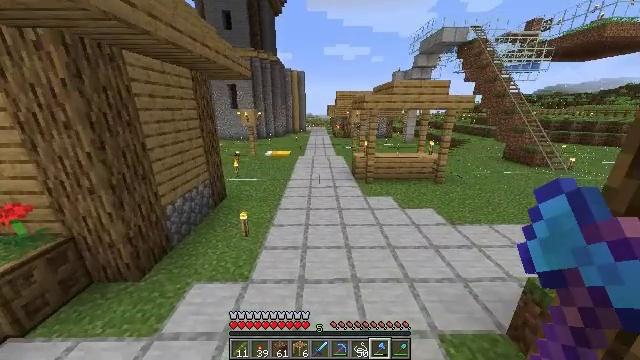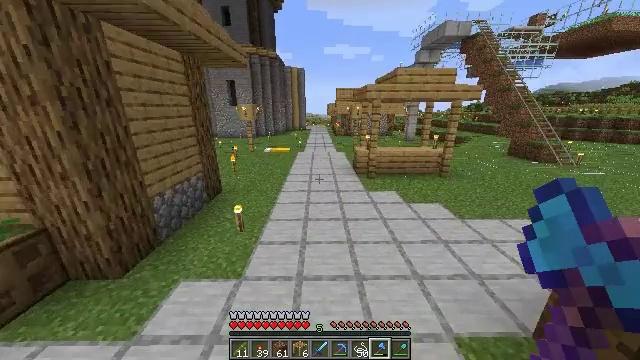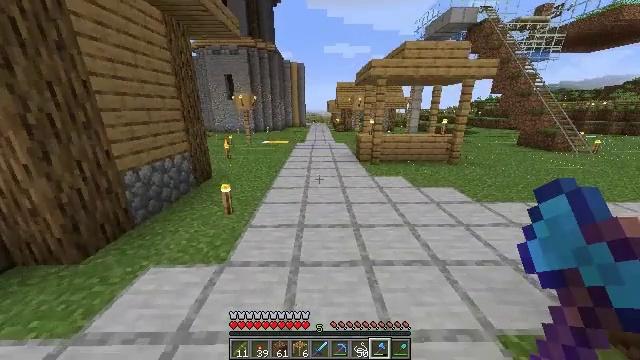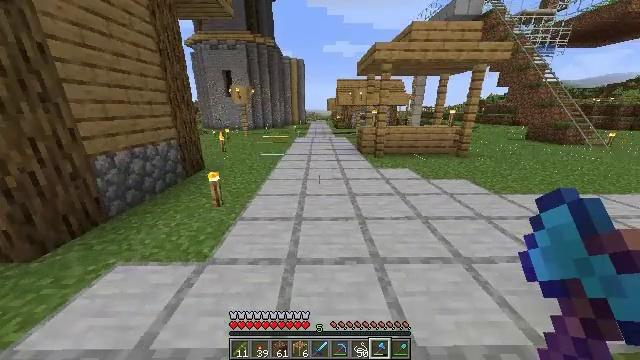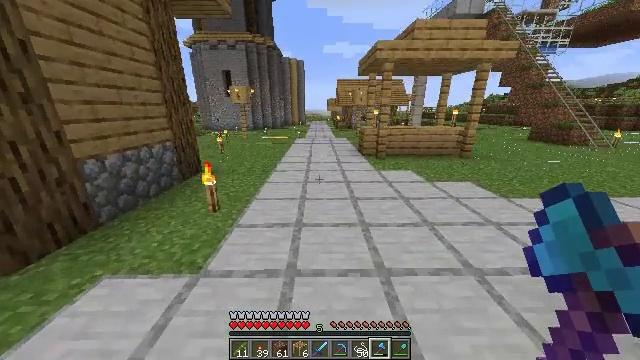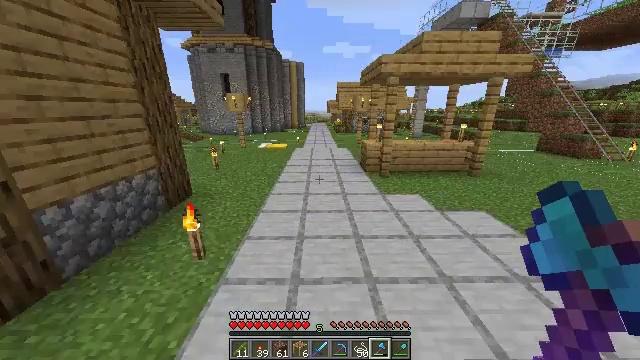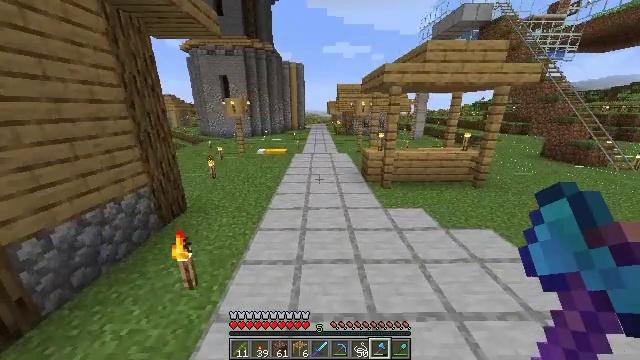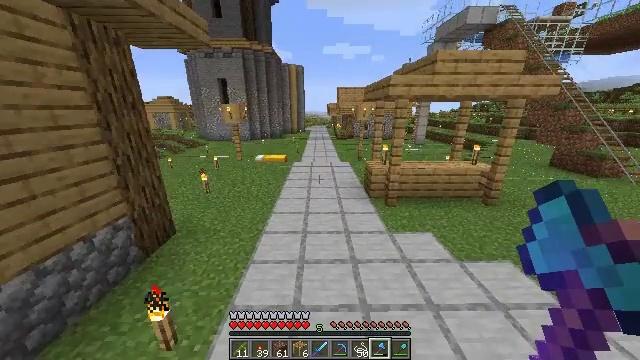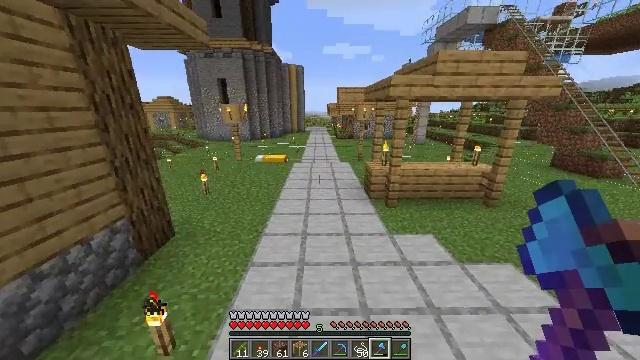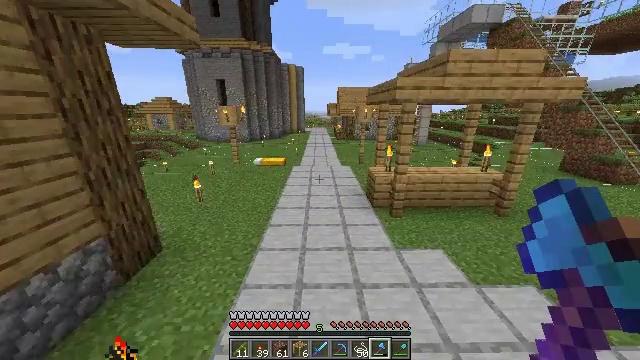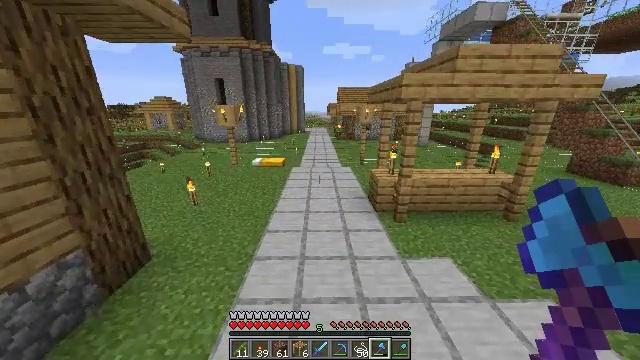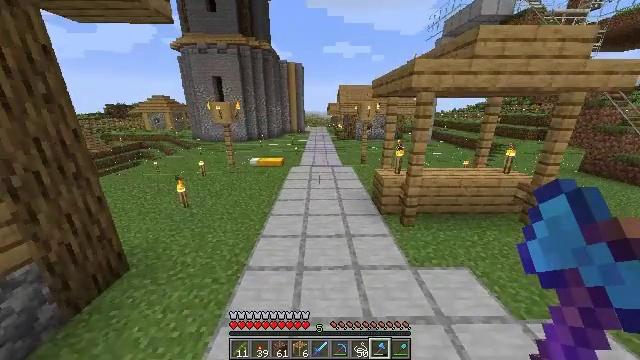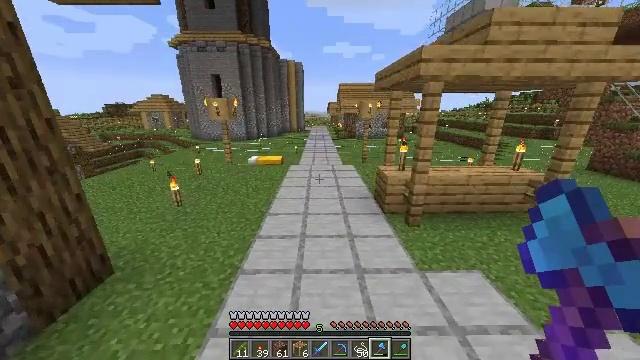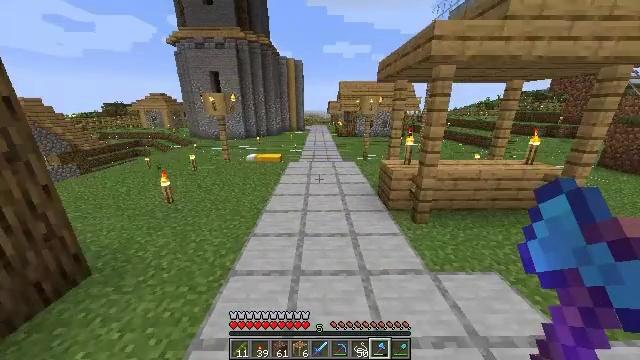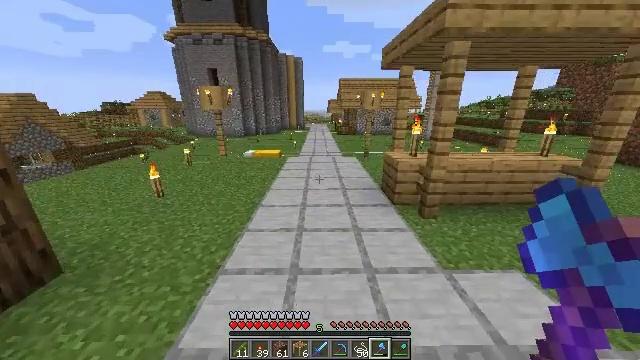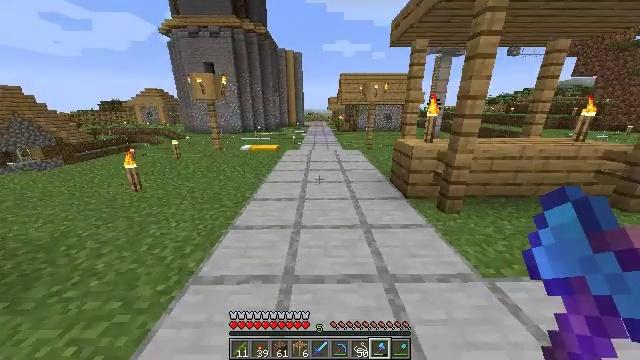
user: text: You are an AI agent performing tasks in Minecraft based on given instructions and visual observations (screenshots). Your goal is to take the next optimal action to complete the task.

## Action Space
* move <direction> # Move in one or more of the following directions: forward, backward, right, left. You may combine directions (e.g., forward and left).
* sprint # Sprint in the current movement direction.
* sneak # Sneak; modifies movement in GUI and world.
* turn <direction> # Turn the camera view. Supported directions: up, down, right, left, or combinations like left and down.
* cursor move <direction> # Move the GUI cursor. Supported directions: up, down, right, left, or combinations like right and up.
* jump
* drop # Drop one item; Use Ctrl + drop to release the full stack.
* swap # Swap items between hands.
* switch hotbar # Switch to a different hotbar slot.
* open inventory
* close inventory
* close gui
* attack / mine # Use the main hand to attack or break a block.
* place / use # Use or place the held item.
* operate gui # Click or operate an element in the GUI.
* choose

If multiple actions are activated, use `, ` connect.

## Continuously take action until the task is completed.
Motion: motion action
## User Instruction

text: Use bamboo and string to craft scaffolding at a crafting table.
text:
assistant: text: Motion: move forward, sprint, jump
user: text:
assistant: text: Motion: move forward, sprint, jump
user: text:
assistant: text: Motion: move forward, sprint, jump
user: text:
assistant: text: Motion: move forward, sprint, jump
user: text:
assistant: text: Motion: move forward, sprint, jump
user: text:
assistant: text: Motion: move forward, sprint, jump
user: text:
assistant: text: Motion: move forward, jump
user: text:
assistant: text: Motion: move forward, jump
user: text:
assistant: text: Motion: move forward, jump
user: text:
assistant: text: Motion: move forward, jump
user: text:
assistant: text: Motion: move forward, jump
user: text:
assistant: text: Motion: move forward, jump
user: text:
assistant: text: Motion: move forward, sprint, jump
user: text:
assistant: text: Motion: move forward, sprint, jump
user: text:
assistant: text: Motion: move forward, sprint, jump
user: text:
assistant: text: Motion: move forward, sprint, jump
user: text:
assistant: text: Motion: move forward, sprint, jump
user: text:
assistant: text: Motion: move forward, jump
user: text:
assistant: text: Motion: move forward, jump
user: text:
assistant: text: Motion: move forward, turn up, jump
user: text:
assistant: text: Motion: move forward, turn up, jump
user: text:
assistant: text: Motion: move forward, turn up, jump
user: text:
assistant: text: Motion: move forward, turn up, jump
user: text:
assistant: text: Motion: move forward, turn up, jump
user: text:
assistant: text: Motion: move forward, sprint, turn up, jump
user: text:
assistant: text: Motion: move forward, sprint, turn up, jump
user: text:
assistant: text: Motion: move forward, sprint, turn up, jump
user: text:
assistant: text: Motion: move forward, sprint, jump
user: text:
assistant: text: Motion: move forward, jump
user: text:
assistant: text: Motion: move forward, jump